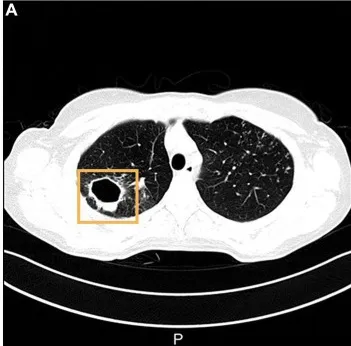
CT shows an increase in the size of right upper lung cavity, from 3.2 cm on 31st August 2022.
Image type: radiology (ct)